Question: First introduction to chrome apps. I'm trying to get some sort of workflow down. I've enabled the checkbox to collect errors, but can not seem to clear them between executions of the app. I assumed closing the app them re launching it would do the trick. The only thing that works right now is deleting the app then reloading the package.

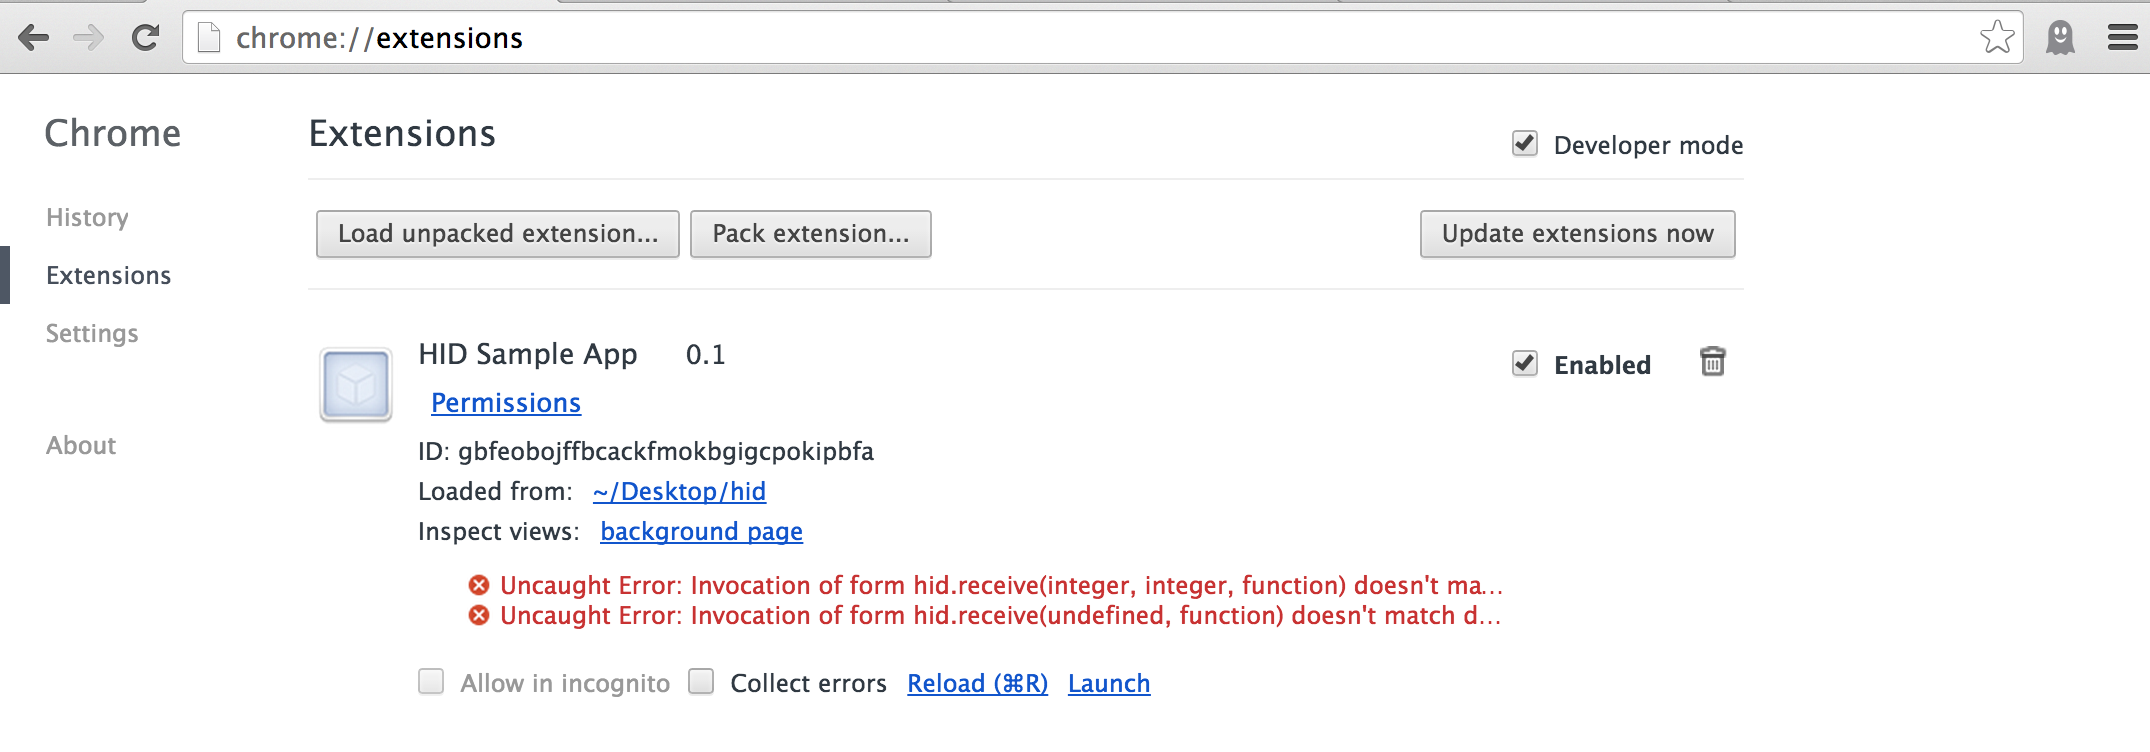
Answer: To clear the list of errors at "Collect errors":
1. Toggle the "Developer mode" checkbox (disable, then re-enable).
2. Click on the Reload link (reload extension/app).
Refreshing the page instead of reloading the app/extension also works.